Question: One of the new features of SVN is issue tracker integration. These let you add commit hooks to make SVN parse log messages for bug or issue numbers, and relate them to your issue tracking system.

I'm using git-svn to work with SVN through git.
Is three any possibilitty to make commits with bug id, using
'''
git svn dcommit
'''
? Many thanks.
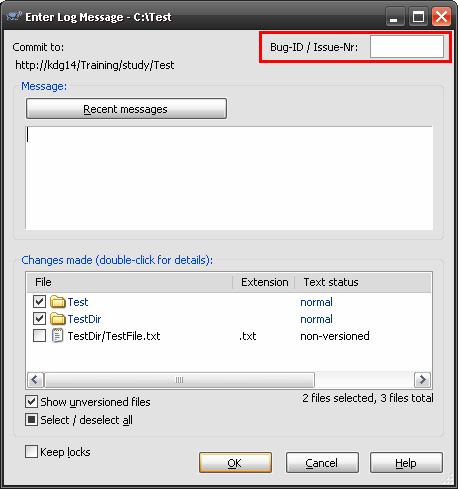
Answer: All that the text box is doing is doing is appending '<newline>Issue: %BUGID%' to the end of the commit message. You should be able to do this as part of the 'git commit'. Each commit to Git is an individual commit to SVN, all dcommit does is push those commits to SVN. For example:
'''
git commit -F- <<EOF
Fixing issue in blah blah blah because of blah blah.
Issue: 1234
EOF
//Any more commits...
git svn dcommit
'''
You can read <URL> for more information about git commits with line breaks.